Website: walmart
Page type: receipt
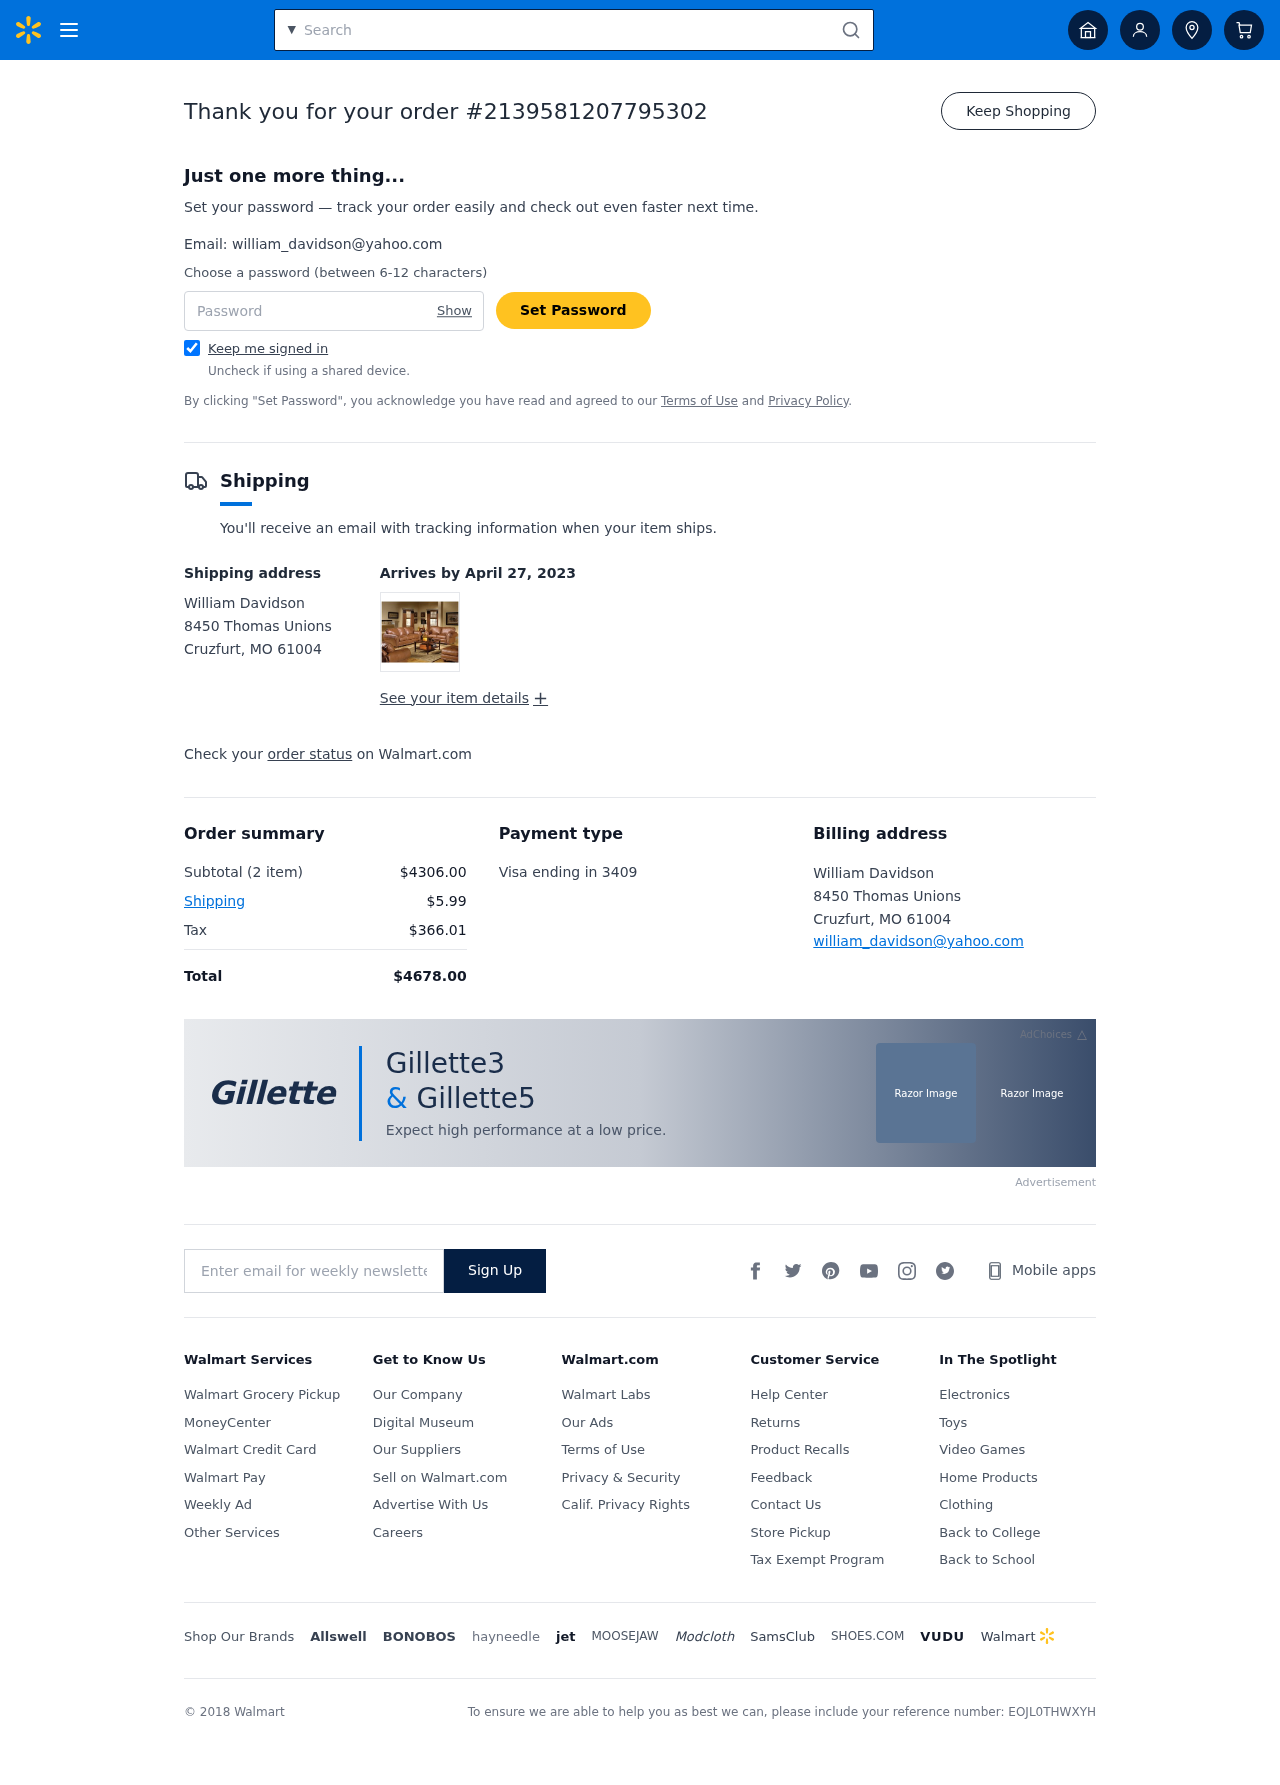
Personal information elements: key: PII_CARD_LAST4
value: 3409
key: PII_CARD_TYPE
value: Visa
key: PII_CITY_STATE_ZIP
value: Cruzfurt, MO 61004
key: PII_EMAIL
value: william_davidson@yahoo.com
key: PII_FULLNAME
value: William Davidson
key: PII_STREET
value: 8450 Thomas Unions
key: PII_FULLNAME2
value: William Davidson
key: PII_CITY
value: Cruzfurt
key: PII_STATE_ABBR
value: MO
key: PII_POSTCODE
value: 61004
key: PII_POSTCODE_FULL
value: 61004
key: PII_CITY_STATE
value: Cruzfurt, MO
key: PII_POSTCODE_NUMERIC
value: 61004
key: PII_EMAIL2
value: william_davidson@yahoo.com
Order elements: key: ORDER_ID
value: #2139581207795302
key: ORDER_DELIVERY_DATE
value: April 27, 2023
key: ORDER_NUM_ITEMS
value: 2 item
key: ORDER_SUBTOTAL
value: $4306.00
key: ORDER_SHIPPING_COST
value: $5.99
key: ORDER_TAX
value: $366.01
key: ORDER_TOTAL
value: $4678.00
Search elements: key: HEADER_SEARCH
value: Search